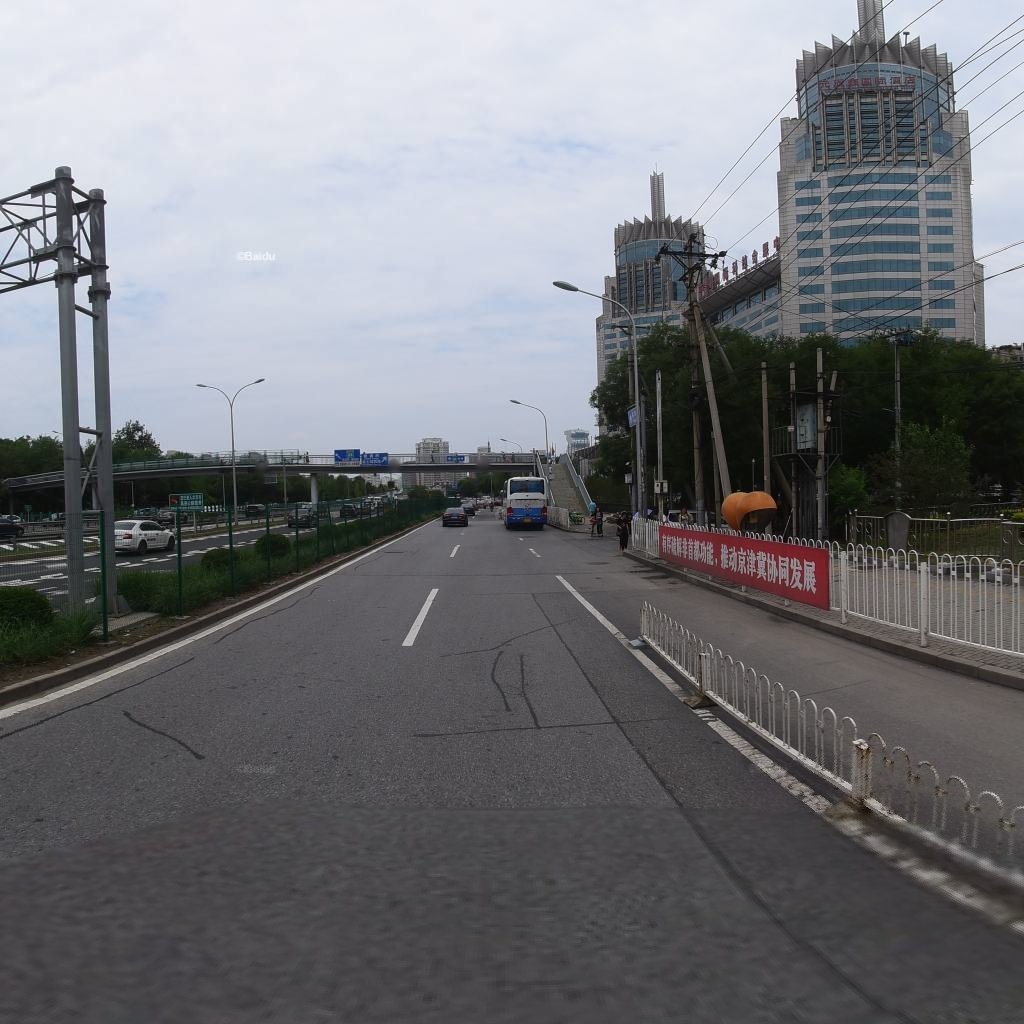
Region: Xicheng
Road damage annotations: longitudinal patch, longitudinal patch, transverse patch, transverse patch, longitudinal patch, longitudinal patch, transverse patch, longitudinal patch, transverse patch, longitudinal patch, transverse patch